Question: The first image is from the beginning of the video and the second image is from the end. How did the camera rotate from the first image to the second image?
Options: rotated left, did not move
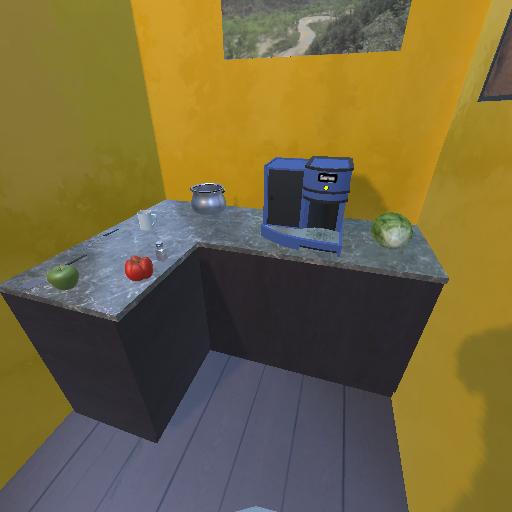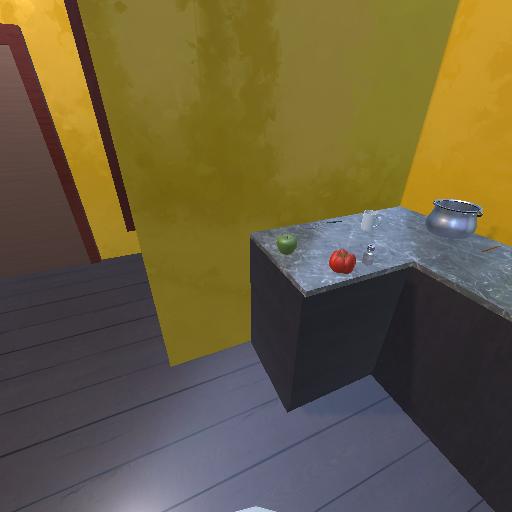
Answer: rotated left